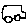
Label: car